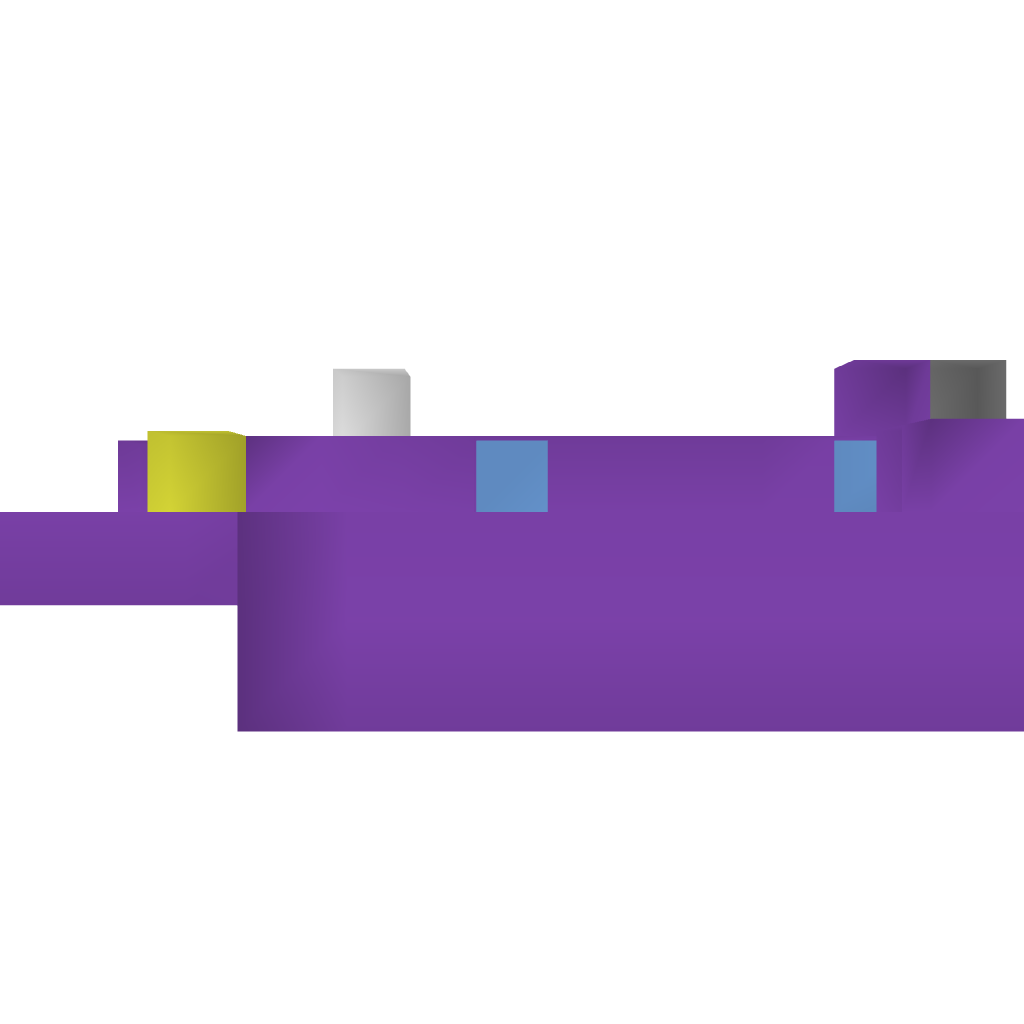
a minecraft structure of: TNT Cannon bad low quality